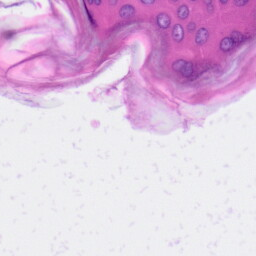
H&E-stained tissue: Skin